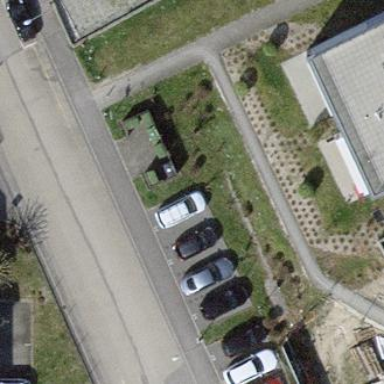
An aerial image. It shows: Parking available on the street side.